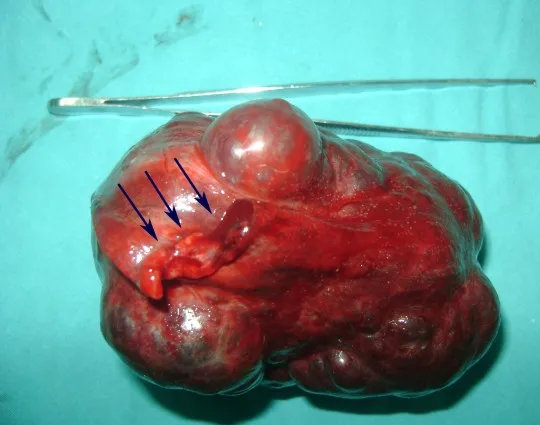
Resected hemangioma; arrows point the pedincule.
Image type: medical_photograph (other_medical_photograph)